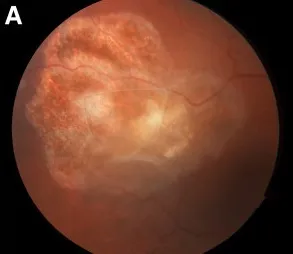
Note granular appearance of lesions with gliosis indicating resolving retinochoroiditis, in both the right eye.
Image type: ophthalmic_imaging (fundus_photograph)